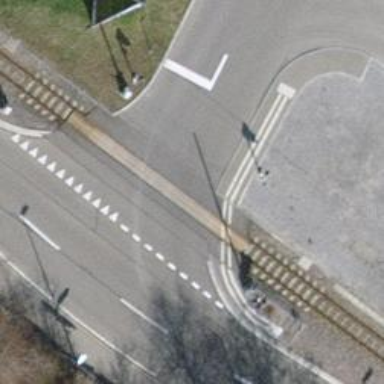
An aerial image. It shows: Level crossing with full barriers and lights.